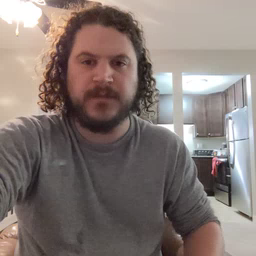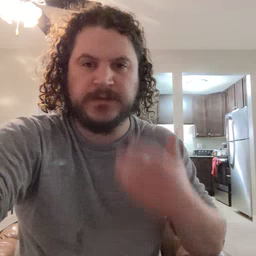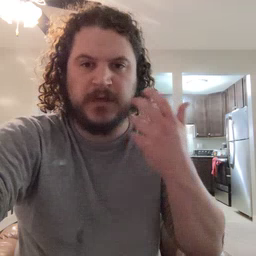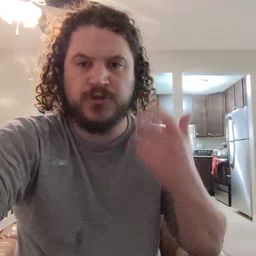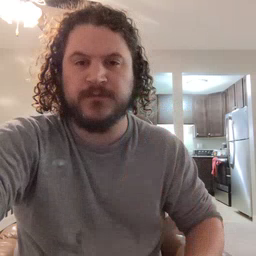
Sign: tiger